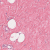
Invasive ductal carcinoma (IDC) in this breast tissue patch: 0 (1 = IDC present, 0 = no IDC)